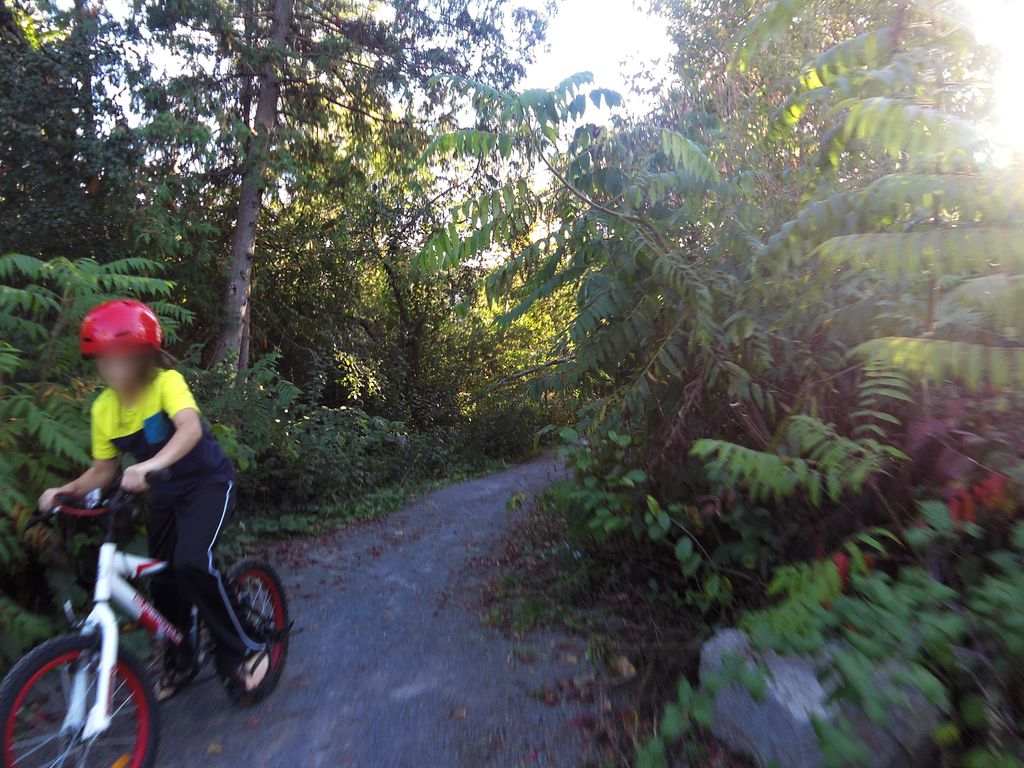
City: ottawa-gatineau